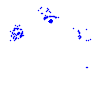
Particle: proton